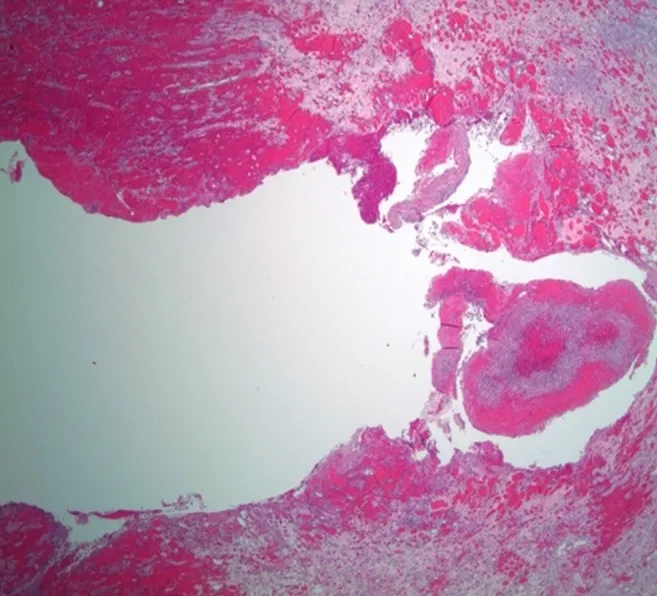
Rupture of renal cortex with acute hemorrhage within and surrounding the defect.
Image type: pathology (h&e)